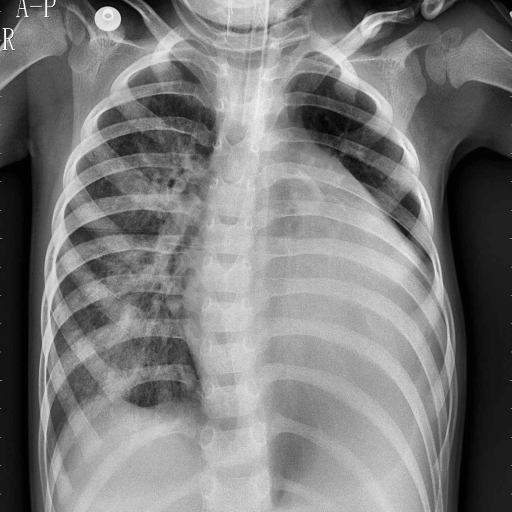
Finding: PNEUMONIA